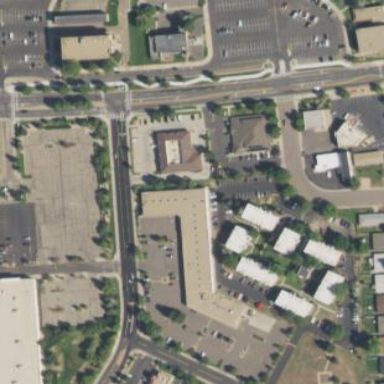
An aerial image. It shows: Commercial building.